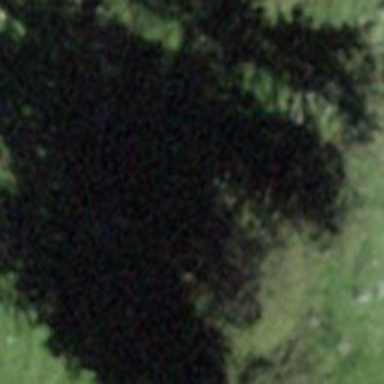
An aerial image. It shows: Single tag "natural: tree."